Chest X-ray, PA view. Patient: 60 years old, sex M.
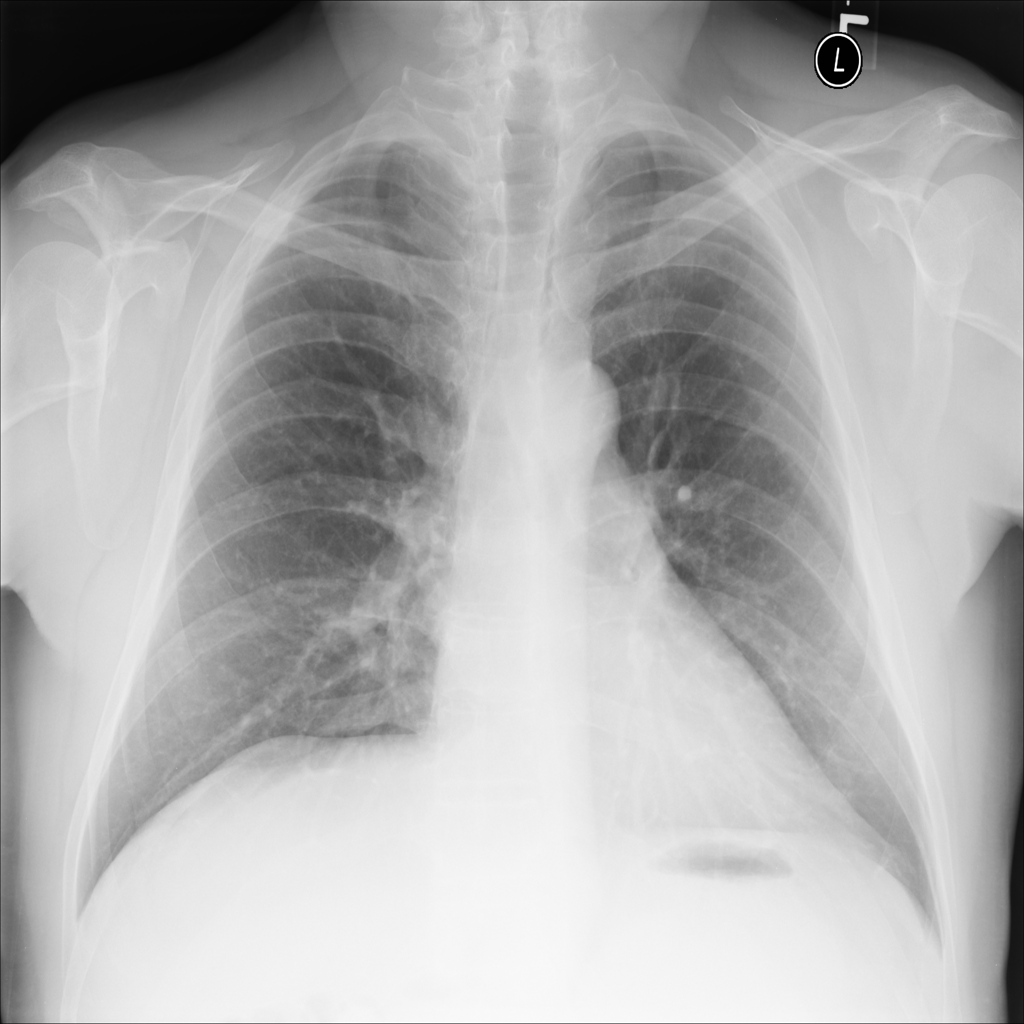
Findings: No Finding